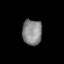
Tissue: prostate
Cell type: T cells
Senescence score: 0.7532
Nuclear area (px): 490
Mean DAPI intensity: 137.245